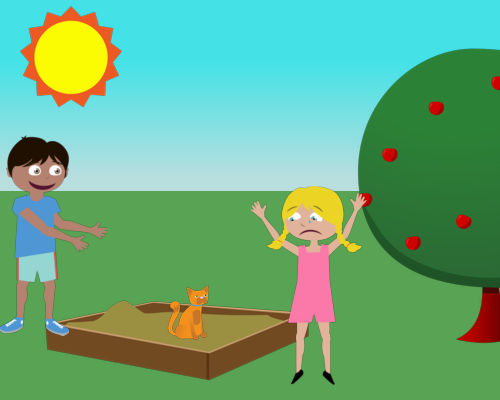
meduim sun in left corner and a large apple tree on right side half cut off and a large boy under sun with arms facing right and smiling and sad girl with arms up and in front of tree sand box between the boy and the girl and small orange cat in sandbox